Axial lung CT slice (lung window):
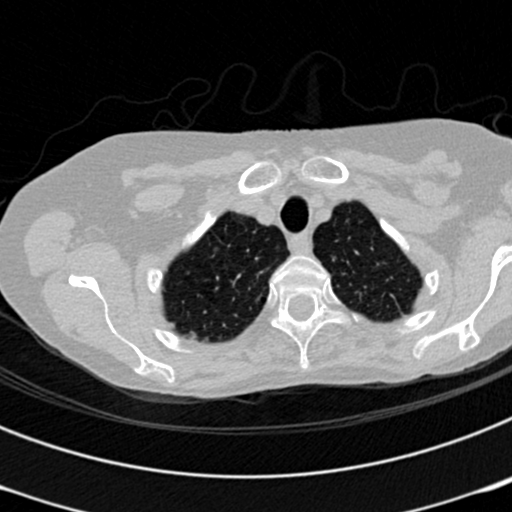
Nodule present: no